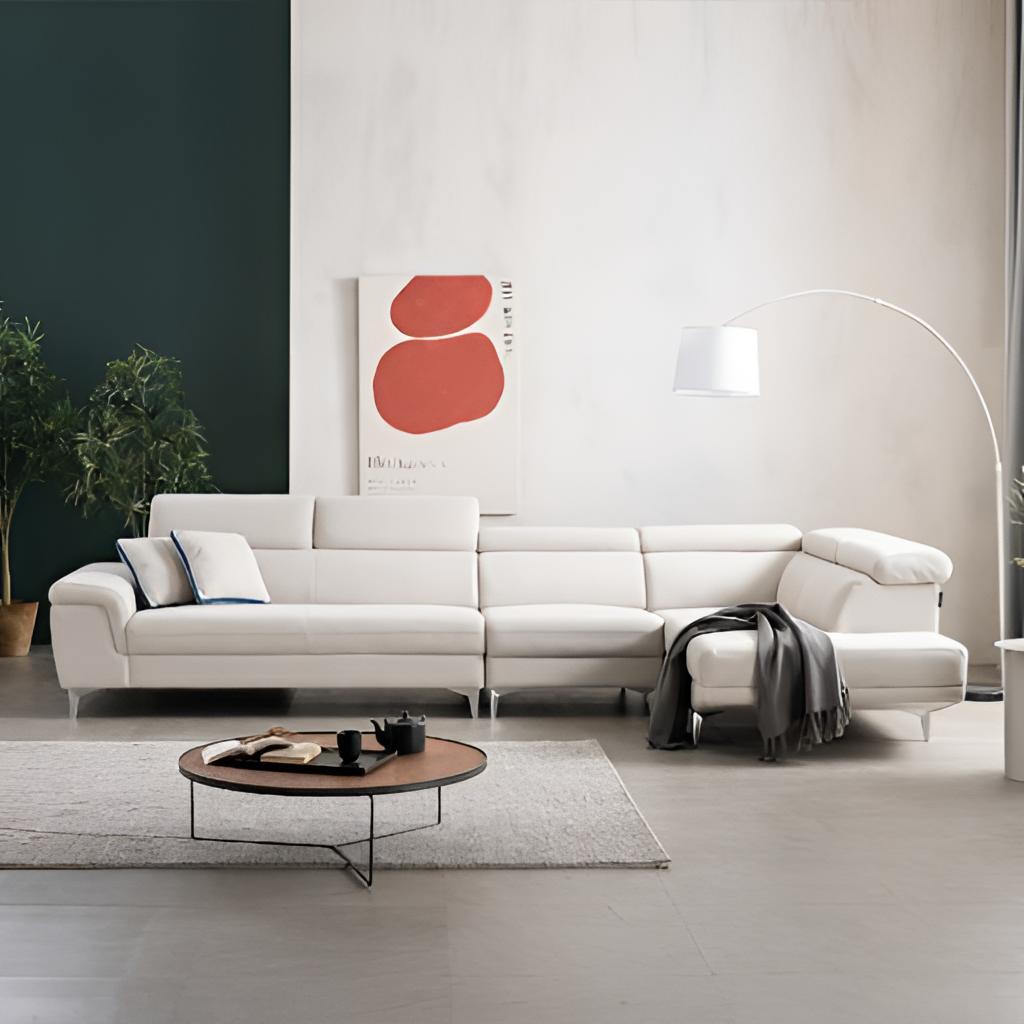
white leather sectional sofa, living room, contemporary, tile flooring, with plank pattern, paint wallpaper, with vertical two tone pattern